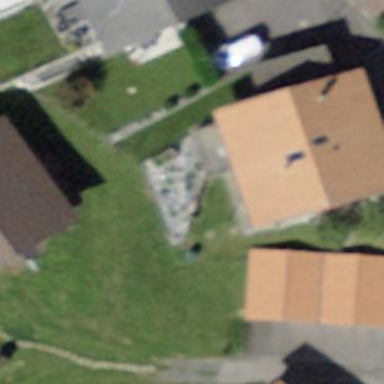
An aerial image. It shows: Residential building.